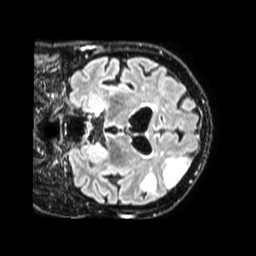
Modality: FLAIR
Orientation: coronal
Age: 61
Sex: male
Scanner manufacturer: philips
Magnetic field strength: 1.5 T
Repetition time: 4.8 s
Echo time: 0.3364 s